Question: How do I order an instance variable using two columns?
I want to order after reel_order and reel_online which as a boolean and should be true.
I have tried this:
'''
<% @movies.find(:all, :order => "reel_order, where(reel_online) = 1").each do |movie| %>
'''
Is it possiable what activerecord or how to order this when using MySQL as database. I also want to know how to do it with a postgreSQL database.
UPDATE:
I am using this in my loop:
'''
<% @movies.find(:all, :order => "reel_order, reel_online DESC").each do |movie| %>
'''

The result is that the @movie is not ordered after reel_online. The reel_online is true when the eye is open. I want the open eyes to be at the top as expected.
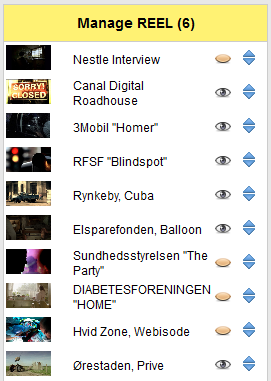
Answer: I think you mixed the order of the columns. It should be
'''
<% @movies.find(:all, :order => "reel_online DESC, reel_order").each do |movie| %>
'''